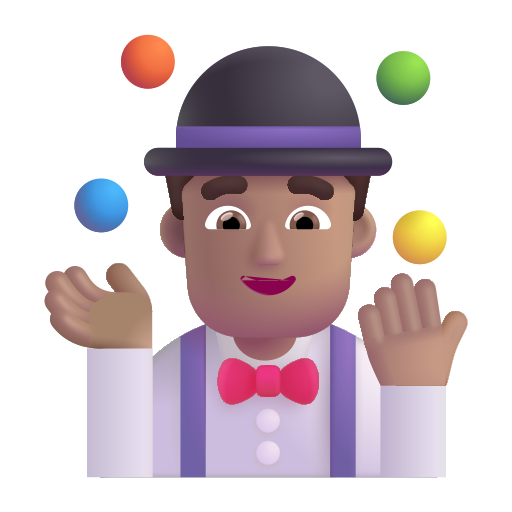
man juggling color